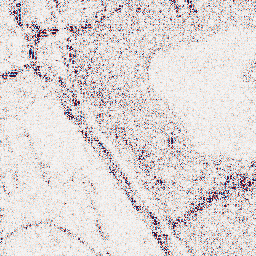
Category: wavelet
Decomposition family: wavelet_dwt
Decomposition parameters: wavelet: db8
level: 1
Upsampling method: quintic
Upsampling parameters: scale: 2
Upsampling scale: 2